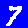
Digit: 7